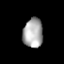
Tissue: lung
Cell type: T cells
Senescence score: 0.1914
Nuclear area (px): 572
Mean DAPI intensity: 169.467